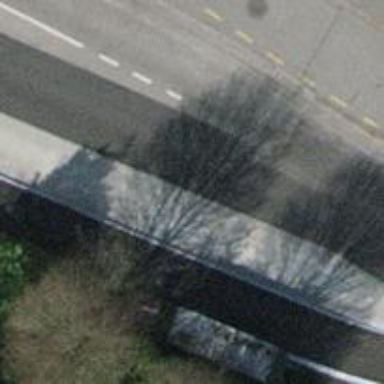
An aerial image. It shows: Public transport stop position.